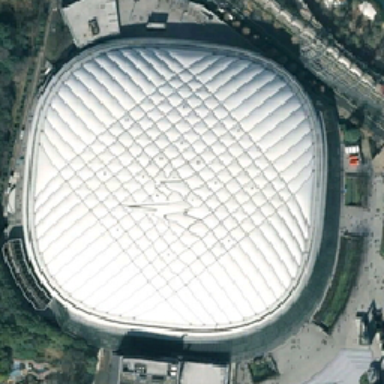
Along the road there is a round square white center with grid patterns built on a square decorated with trees and lawns .